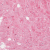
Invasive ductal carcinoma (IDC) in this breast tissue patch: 0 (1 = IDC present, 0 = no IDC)